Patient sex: F
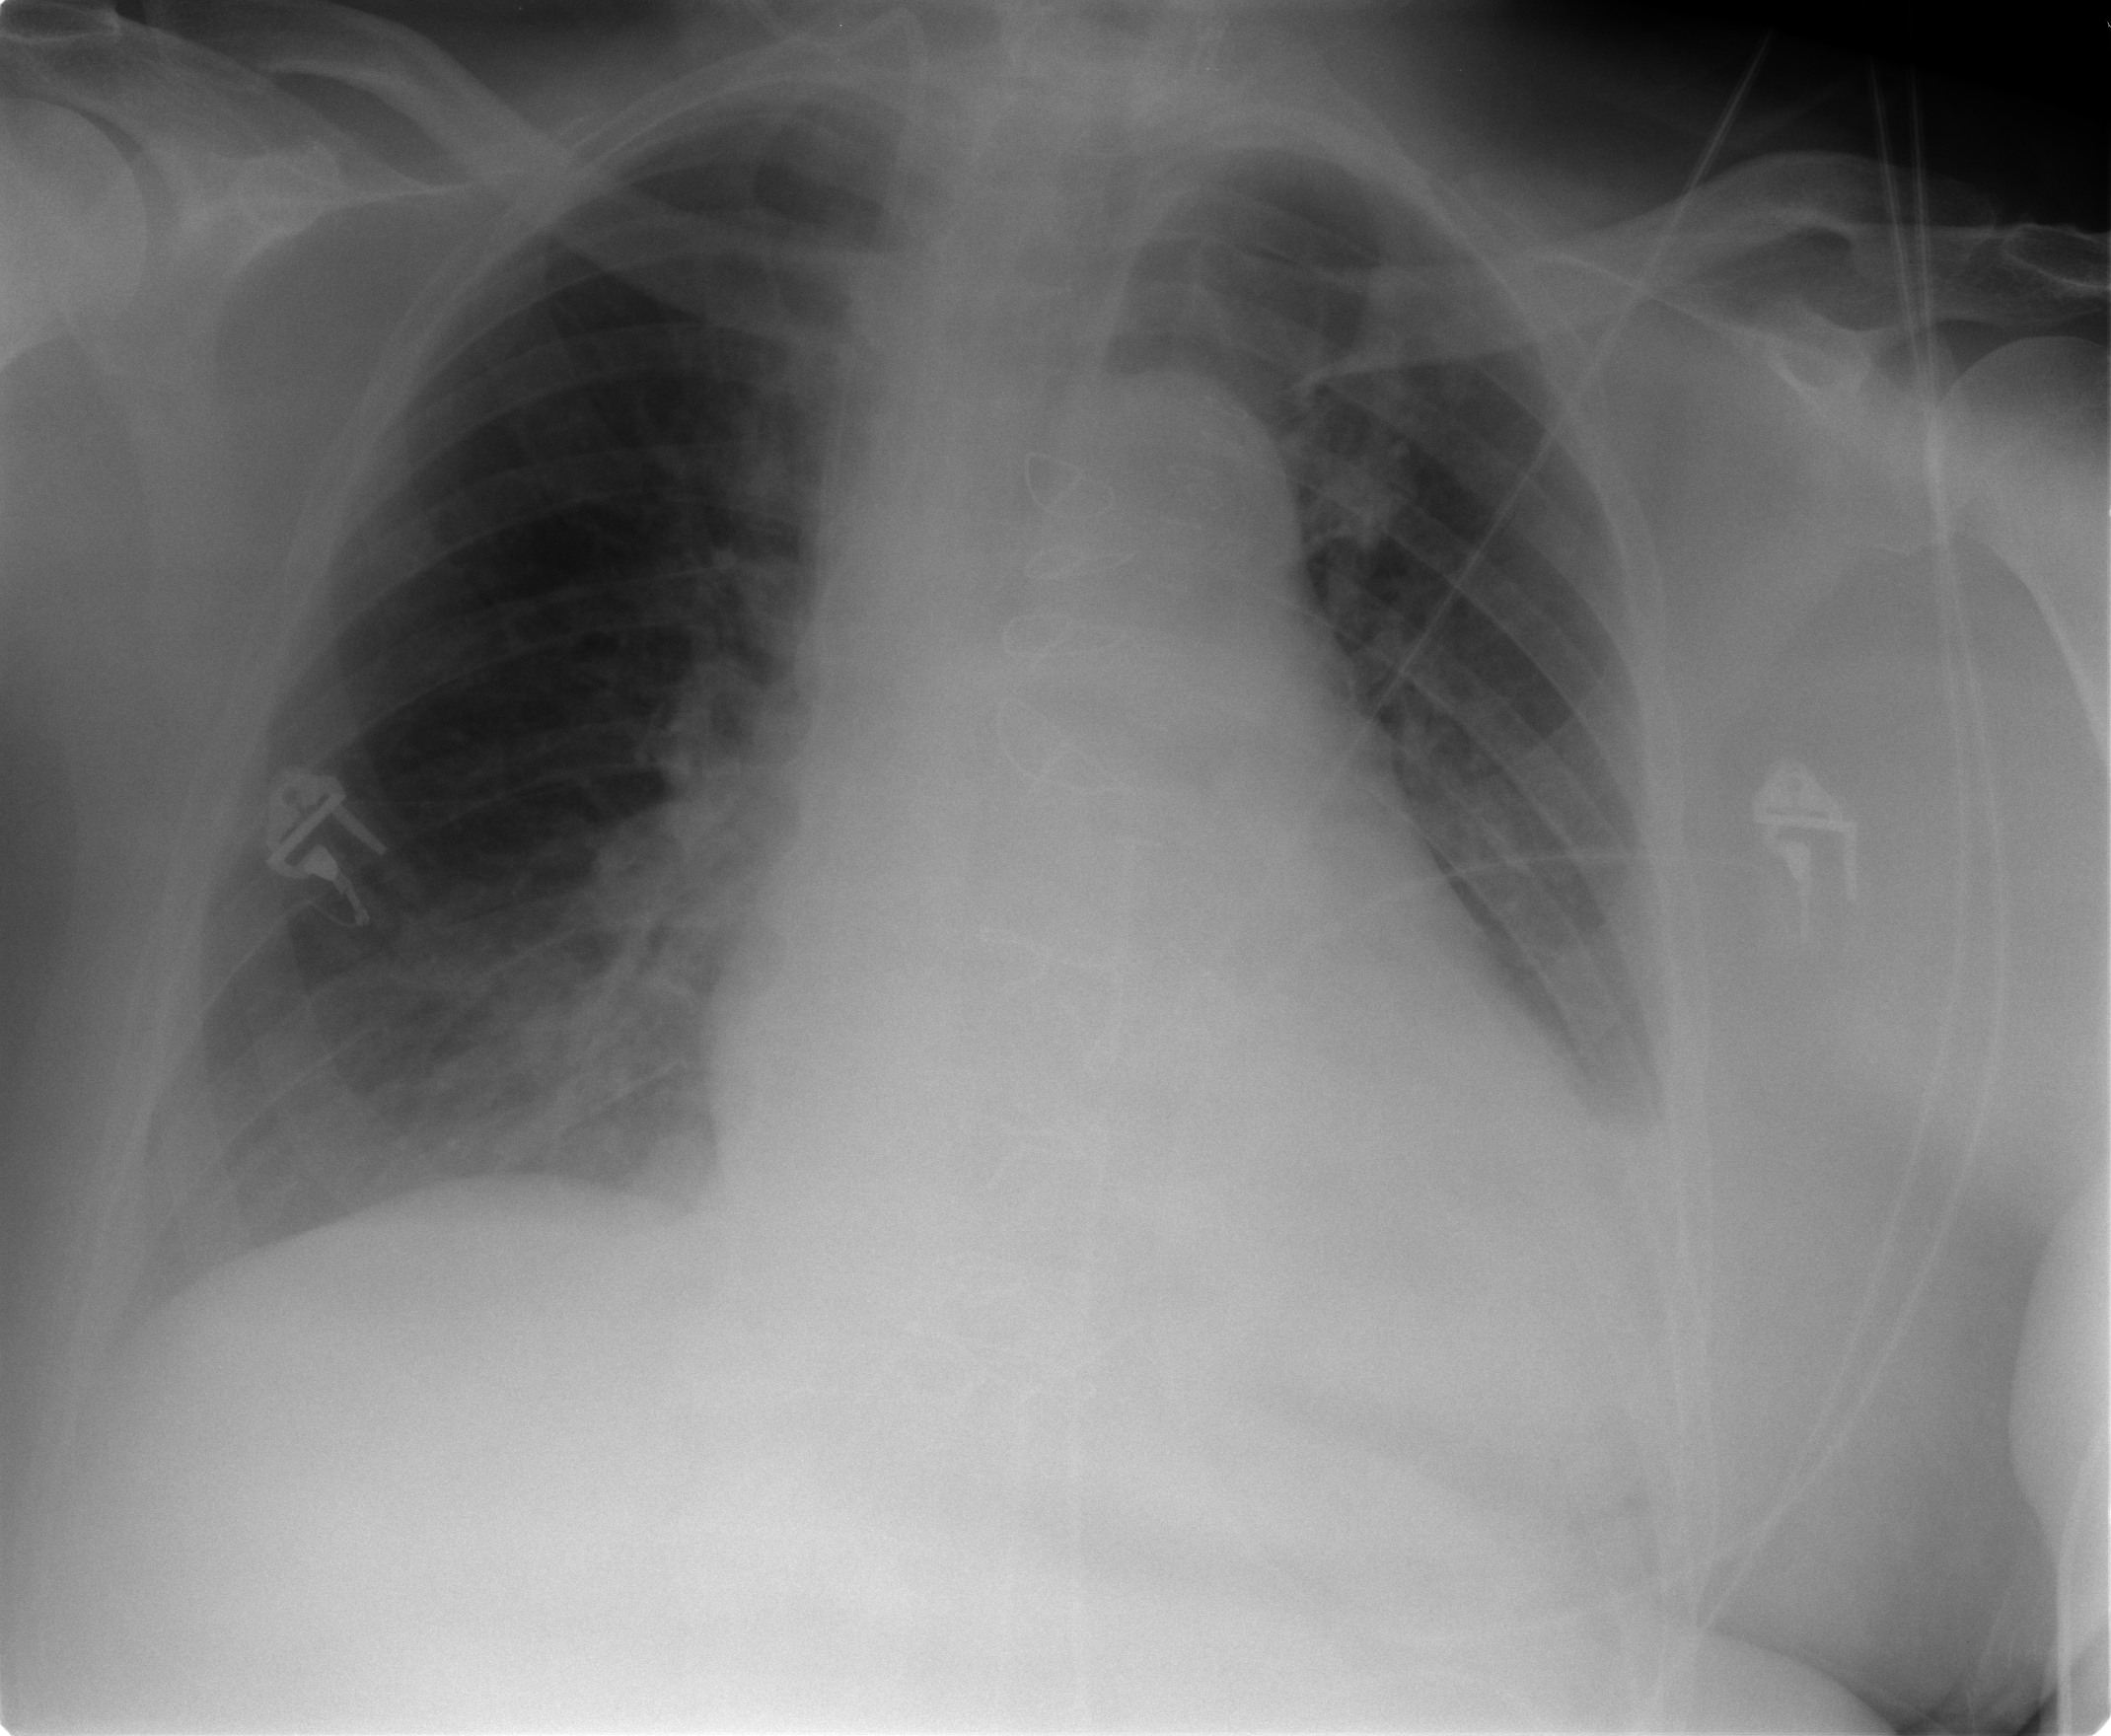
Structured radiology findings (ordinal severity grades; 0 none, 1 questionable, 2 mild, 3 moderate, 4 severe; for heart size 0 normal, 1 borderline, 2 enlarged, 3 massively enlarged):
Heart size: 2
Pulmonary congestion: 2
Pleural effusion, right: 0
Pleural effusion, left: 2
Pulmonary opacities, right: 0
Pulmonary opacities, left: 0
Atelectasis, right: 2
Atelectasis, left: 2